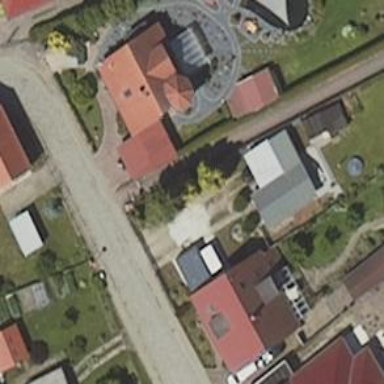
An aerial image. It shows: Paved path.